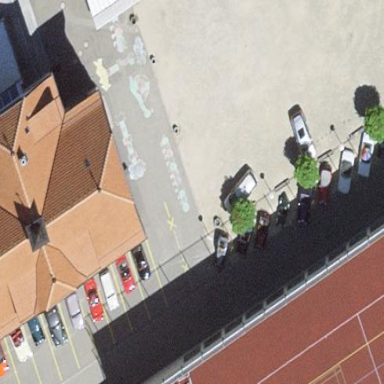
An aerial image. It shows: School building.